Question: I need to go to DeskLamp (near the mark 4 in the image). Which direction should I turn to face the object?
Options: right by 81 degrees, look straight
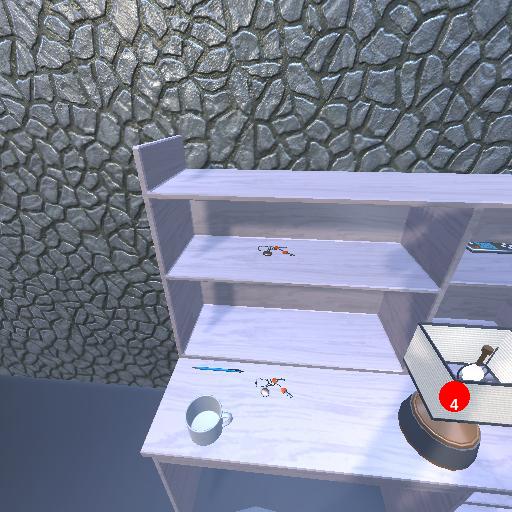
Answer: right by 81 degrees